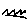
Label: zigzag